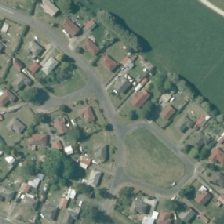
Land cover: urban_build_up